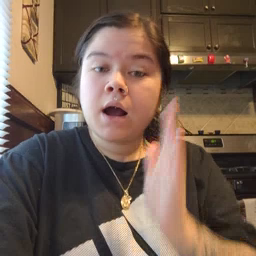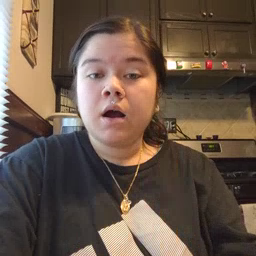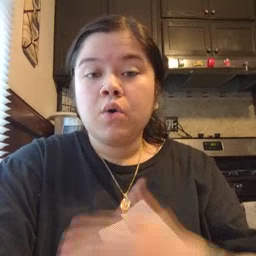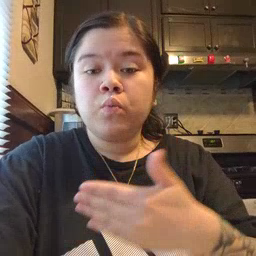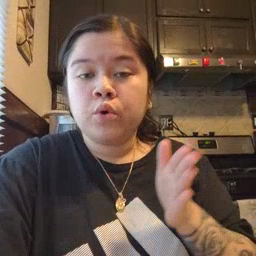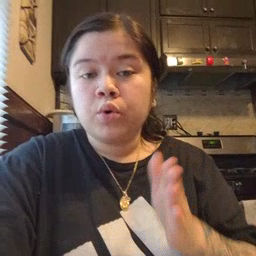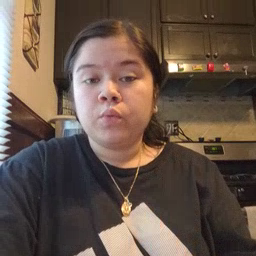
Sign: room